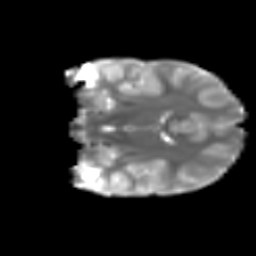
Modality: T2w
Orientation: coronal
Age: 9
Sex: female
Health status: ill
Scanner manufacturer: ge
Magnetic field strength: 3 T
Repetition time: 6.752 s
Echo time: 0.079 s